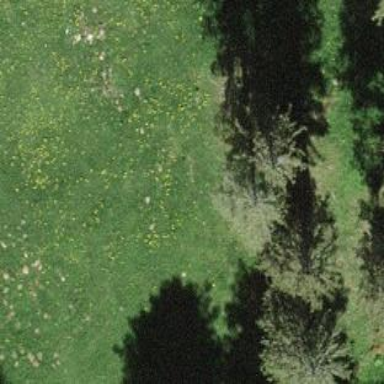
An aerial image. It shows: Beautiful woodland area.